Question: I am trying to create a drop down list that, for each item, lists an agent name and id on one line, and some ancillary information on the line below (exactly like you see in the <URL>.
I'm trying to start off simple by passing the information from my ASP MVC controller to my view, and then displaying one piece of information (the agent's first name). The as I step through the code, I can see that I create an array of the objects that I need correctly, and then exit the controller method without incident.
Secondly, when I look at the request in Fiddler I can see that all the data I need is being returned, and in the proper format. However...
I have looked at almost every tutorial as well and I cannot seem to figure out how to display the information properly.
Here is my most recent attempt. I'm simplifying things to just be able to cycle through the array and pick out one item for display.
View Code
'''
<script src="http://code.jquery.com/jquery-1.8.3.min.js" type="text/javascript"></script>
<script src="http://code.jquery.com/ui/1.9.2/jquery-ui.js" type="text/javascript"></script>
<script type="text/javascript" src="http://blattchat.com/demos/typeahead/js/bootstrap-typeahead.js"></script>
<script type="text/javascript">
$(document).ready(function ($) {
// Workaround for bug in mouse item selection
$.fn.typeahead.Constructor.prototype.blur = function () {
var that = this;
setTimeout(function () { that.hide() }, 250);
};
$('#typeahead').typeahead({
source: function (term, process) {
var url = '@Url.Content("~/Agent/GetAgents")';
return $.getJSON(url, { term: term }, function (data) {
var agents = [];
var map = {};
$.each(data, function (i, agent) {
map[agent.FirstName] = agent;
agents.push(agent.FirstName);
});
return process(agents);
});
},
select: function (event, ui) {
$.post('@Url.Action("Details","Agent")', { id: atrVal });
}
});
})
</script>
'''
Code from the Controller
'''
public JsonResult GetAgents(string term)
{
term = term.ToUpper();
var lastAgents = from l in db.Agent
where l.FirstName.Contains(term) ||
l.LastName.Contains(term)
select new
{
Name = l.FirstName,
SymetraNumber = l.SymetraNumber,
};
var corp2Agents = from c in db.Agent
where c.CorporateName.Contains(term)
select new
{
Name = c.CorporateName,
SymetraNumber = c.SymetraNumber,
};
return new JsonResult()
{
Data = (lastAgents.Union(corp2Agents).ToArray()),
JsonRequestBehavior = JsonRequestBehavior.AllowGet
};
}
'''
And here is a screen shot of what is returned via Fiddler

Again, I am not seeing any error messages either in Visual Studio or Chrome's debugger so I think I'm just not processing the data correctly in the 'jQuery'
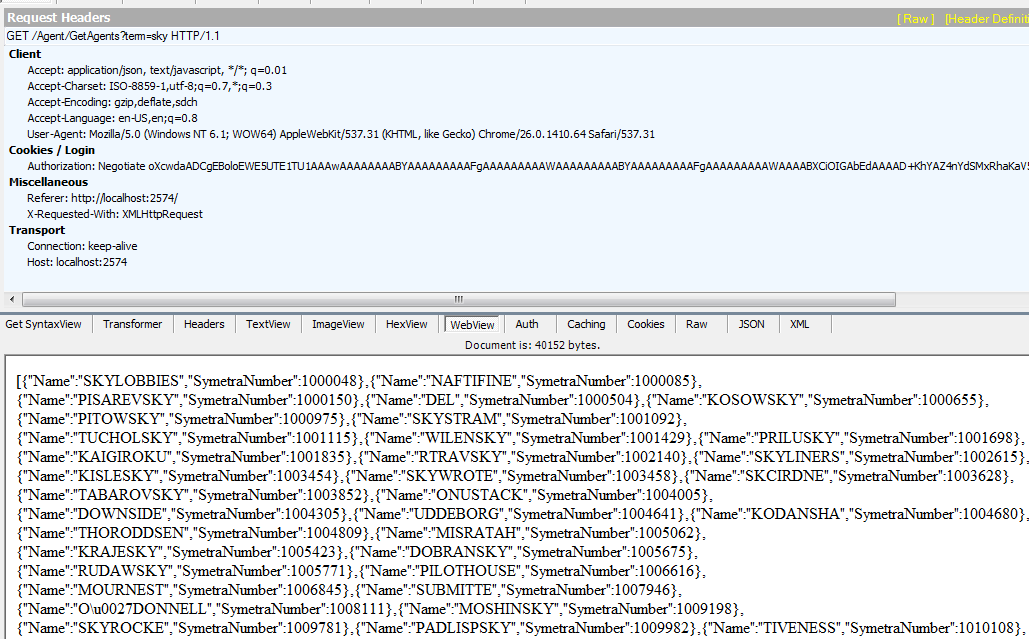
Answer: Fixed using this syntax
'''
$('#typeahead').typeahead({
source: function (term, process) {
var url = '@Url.Content("~/Agent/GetAgents")';
var agents = [];
map = {};
return ($.getJSON(url, { term: term }, function (data) {
$.each(data, function (i, item) {
map[item.Name] = item;
agents.push(item.Name);
});
process(agents);
}));
},
'''